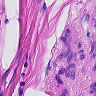
Metastatic tissue present: yes